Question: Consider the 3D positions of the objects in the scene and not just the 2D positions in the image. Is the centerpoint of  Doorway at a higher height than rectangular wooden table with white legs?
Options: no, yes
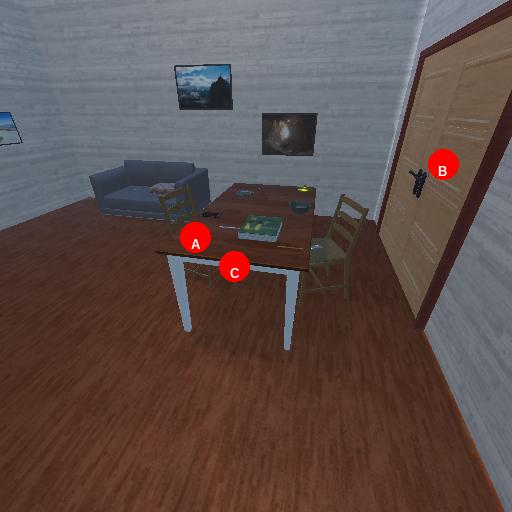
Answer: no